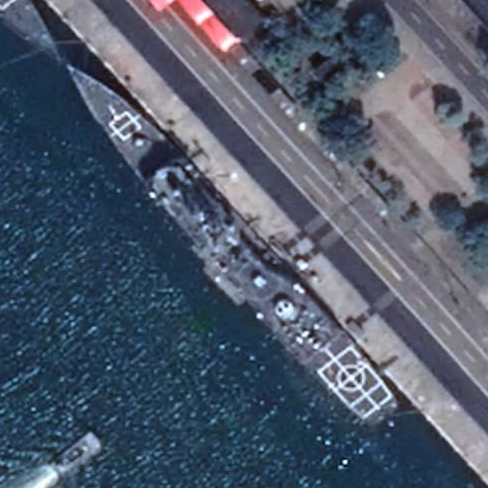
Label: cruiser